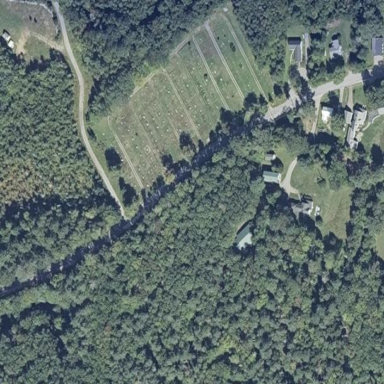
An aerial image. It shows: Cemetery.